【题型】解答题　【知识点】解析几何　【难度】hard
已知椭圆$\Gamma$: $\dfrac{x^2}{4} + \dfrac{y^2}{3} = 1$ 的左、右焦点为$F_1$、$F_2$.

\vspace{0.5em}
\noindent
(1) 已知$T$为$\Gamma$的上顶点，求$\triangle TF_1F_2$的周长；

\vspace{0.5em}
\noindent
(2) 已知直线$l$交$\Gamma$于$P$，$Q$两点，若$\overrightarrow{PQ} = 3\overrightarrow{F_2Q}$，求直线$l$的方程；

\vspace{0.5em}
\noindent
(3) 已知$k \in \mathbb{R}$，$k > 0$，直线$l$: $y = kx + 2$ 与$\Gamma$有两个不同的交点$A$，$B$. 设$M$为$x$轴上一点，是否存在$k$，使得$\triangle MAB$是以$M$为直角顶点的等腰直角三角形？若存在，求出$k$的值及点$M$的坐标；若不存在，请说明理由.
【解答】
\noindent
【答案】(1)$\boldsymbol{6}$；
(2)$\boldsymbol{\sqrt{5}x - 2y - \sqrt{5} = 0}$ 或 $\boldsymbol{\sqrt{5}x + 2y - \sqrt{5} = 0}$；
(3)存在。此时$\boldsymbol{k = 1}$，$\boldsymbol{M\left(-\frac{2}{7},0\right)}$。

\vspace{1em}
\noindent
【分析】
(1) 先根据椭圆的方程写出点$F_1,F_2,T$的坐标；再根据两点间距离公式得出$|F_1F_2|=2$，$|F_1T|=2$，$|TF_2|=2$，从而可求出$\triangle TF_1F_2$的周长。

(2) 先根据$\overrightarrow{PQ}=3\overrightarrow{F_2Q}$得出$P,Q,F_2$三点共线且$y_P=-2y_Q$；再设出直线$l$方程为$x=ty+1$，联立直线$l$和椭圆的方程，利用韦达定理得出$y_P+y_Q$，$y_Py_Q$，结合$y_P=-2y_Q$即可求出$t$，从而得出直线$l$的方程。

(3) 联立直线$l'$和椭圆的方程，利用韦达定理得出$x_1+x_2$，$x_1x_2$，进而得出$y_1+y_2$，$y_1y_2$及线段$AB$的中点坐标；再求出线段$AB$的垂直平分线方程，得出点$M$的坐标；最后根据$\overrightarrow{MA}\cdot\overrightarrow{MB}=0$，列出关于$k$的方程求解即可做出结论。

\vspace{1em}
\noindent
【详解】
(1) 由椭圆方程$\frac{x^2}{4}+\frac{y^2}{3}=1$可得：$a^2=4$，$b^2=3$，
则$c^2=a^2-b^2=1$。

所以有$F_1(-1,0)$，$F_2(1,0)$，$T(0,\sqrt{3})$。

由两点间距离公式可得：$|F_1F_2|=2$，$|F_1T|=2$，$|TF_2|=2$，
所以$\triangle TF_1F_2$的周长为$|F_1F_2|+|TF_2|+|F_1T|=6$。

---

(2) 设点$P(x_P,y_P)$，$Q(x_Q,y_Q)$。

由$\overrightarrow{PQ}=3\overrightarrow{F_2Q}$可得：$P,Q,F_2$三点共线且$y_Q-y_P=3(y_Q-0)$，即$y_P=-2y_Q$，

当直线$l$过点$F_2(1,0)$，且斜率为$0$时，则$y_P=y_Q=0$，点$P(-2,0)$，$Q(2,0)$，不满足$\overrightarrow{PQ}=3\overrightarrow{F_2Q}$；

所以直线$l$过点$F_2(1,0)$，且斜率不为$0$，
设直线$l$方程为$x=ty+1$。

联立方程组
\[
\begin{cases}
\frac{x^2}{4}+\frac{y^2}{3}=1 \\
x=ty+1
\end{cases}
\]
整理得：$(3t^2+4)y^2+6ty-9=0$，

则$\Delta=(6t)^2+36(3t^2+4)>0$，由韦达定理可得$y_P+y_Q=-\frac{6t}{3t^2+4}$，$y_Py_Q=-\frac{9}{3t^2+4}$，结合$y_P=-2y_Q$可得：$t=\frac{2\sqrt{5}}{5}$或$t=-\frac{2\sqrt{5}}{5}$，

则直线$l$的方程为$x=\frac{2\sqrt{5}}{5}y+1$或$x=-\frac{2\sqrt{5}}{5}y+1$，
即$\sqrt{5}x-2y-\sqrt{5}=0$或$\sqrt{5}x+2y-\sqrt{5}=0$。

---

(3) 设点$A(x_1,y_1)$，$B(x_2,y_2)$。

联立直线$l'$与椭圆的方程
\[
\begin{cases}
\frac{x^2}{4}+\frac{y^2}{3}=1 \\
y=kx+2
\end{cases}
\]
整理得：$(3+4k^2)x^2+16kx+4=0$，

则$\Delta=(16k)^2-16(3+4k^2)>0$，解得$k^2>\frac{1}{4}$，

由韦达定理可得$x_1+x_2=-\frac{16k}{3+4k^2}$，$x_1x_2=\frac{4}{3+4k^2}$，

则$y_1+y_2=k(x_1+x_2)+4=\frac{12}{3+4k^2}$，

$y_1y_2=(kx_1+2)(kx_2+2)=k^2x_1x_2+2k(x_1+x_2)+4=\frac{12-12k^2}{3+4k^2}$；

线段$AB$的中点坐标为$\left(-\frac{8k}{3+4k^2},\frac{6}{3+4k^2}\right)$。

所以线段$AB$的垂直平分线方程为：$y-\frac{6}{3+4k^2}=-\frac{1}{k}\left(x+\frac{8k}{3+4k^2}\right)$，

令$y=0$，得$x=-\frac{2k}{3+4k^2}$。

设$M$为$x$轴上一点，假设存在$k$，使得$\triangle MAB$是以$M$为直角顶点的等腰直角三角形，

则$M\left(-\frac{2k}{3+4k^2},0\right)$，$\overrightarrow{MA}\cdot\overrightarrow{MB}=0$。

又因为$\overrightarrow{MA}=\left(x_1+\frac{2k}{3+4k^2},y_1\right)$，$\overrightarrow{MB}=\left(x_2+\frac{2k}{3+4k^2},y_2\right)$，

所以$\left(x_1+\frac{2k}{3+4k^2}\right)\left(x_2+\frac{2k}{3+4k^2}\right)+y_1y_2=x_1x_2+\frac{2k}{3+4k^2}(x_1+x_2)+\left(\frac{2k}{3+4k^2}\right)^2+y_1y_2=0$

即$\frac{4}{3+4k^2}+\frac{2k}{3+4k^2}\cdot\left(-\frac{16k}{3+4k^2}\right)+\left(\frac{2k}{3+4k^2}\right)^2+\frac{12-12k^2}{3+4k^2}=0$，整理得：$k^2=1$，

因为$k>0$，所以$k=1$。

综上，存在$k$，使得$\triangle MAB$是以$M$为直角顶点的等腰直角三角形，此时$k=1$，$M\left(-\frac{2}{7},0\right)$。

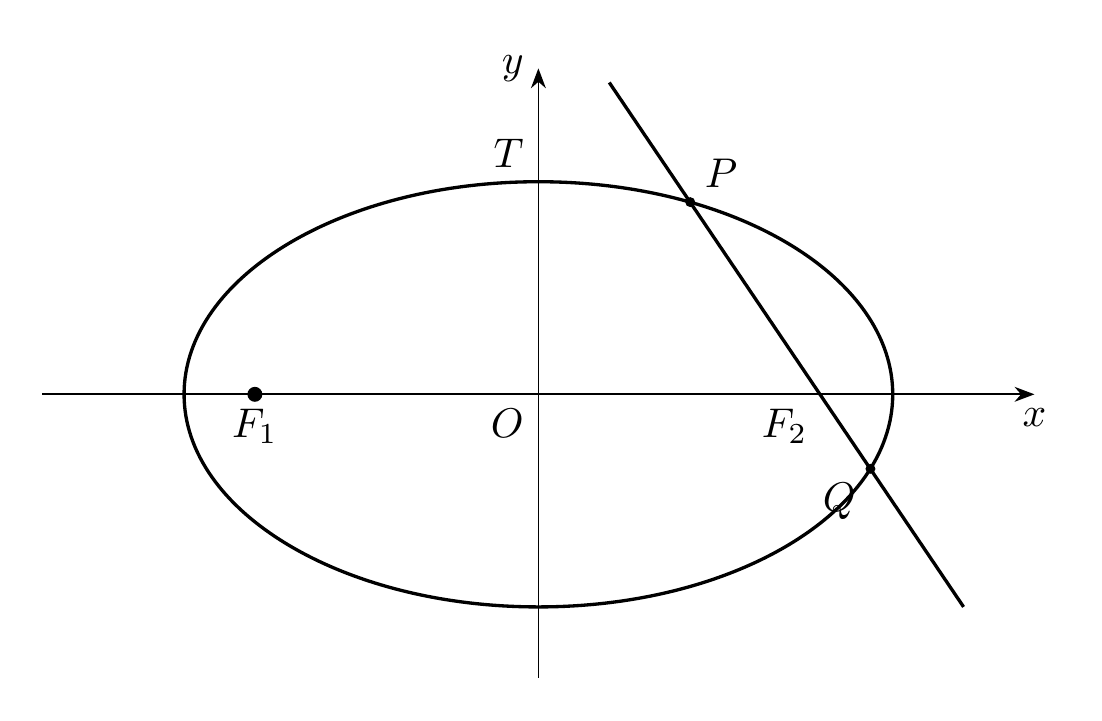
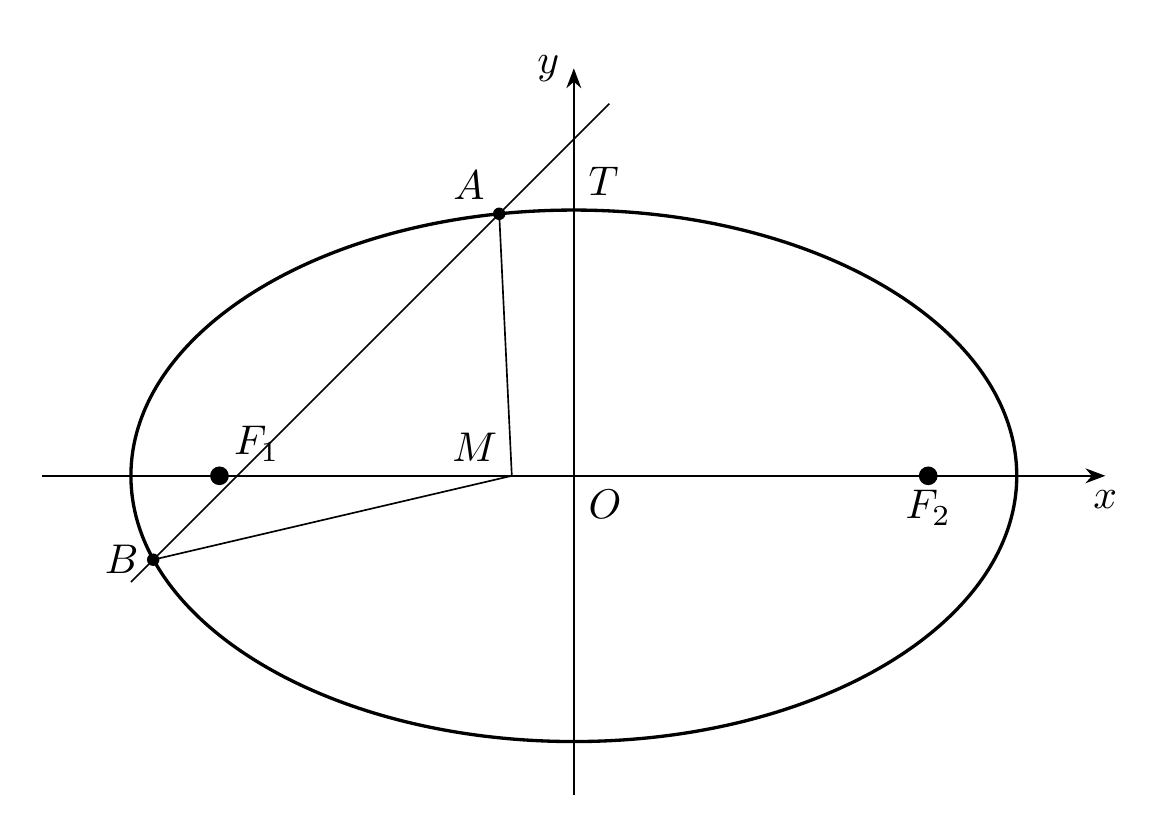